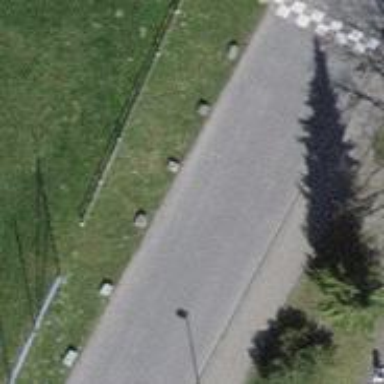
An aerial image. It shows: Block barrier.